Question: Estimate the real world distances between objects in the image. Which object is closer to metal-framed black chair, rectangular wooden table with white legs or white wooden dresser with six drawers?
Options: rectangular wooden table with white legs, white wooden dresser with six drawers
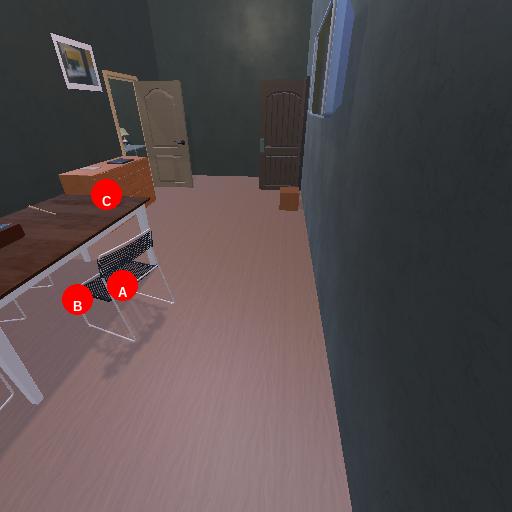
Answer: rectangular wooden table with white legs